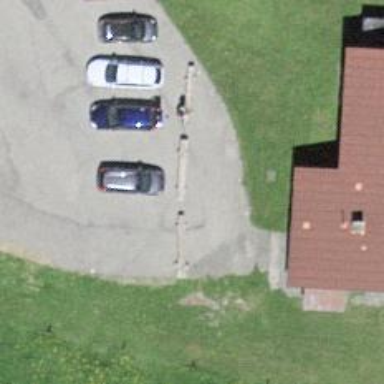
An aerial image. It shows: Picnic table located in leisure land area.